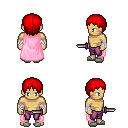
a pixel art fantasy rpg character, male body template, human, tanned skin, pink cape, magenta pants, red plain hairstyle, white cloth bandages, white slippers, dagger, four views (front, back, left, right), 2x2 character sprite sheet, small pixel art, hard edges, no anti-aliasing